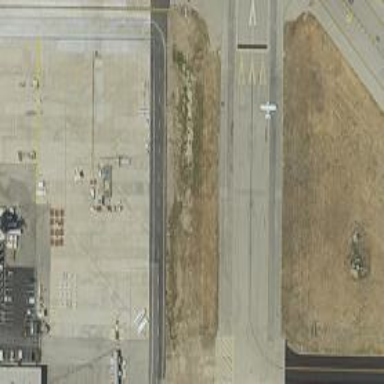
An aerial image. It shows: Image of taxiway at airport.